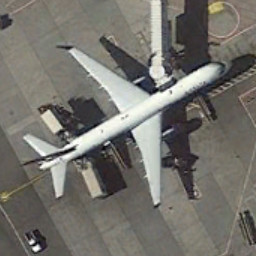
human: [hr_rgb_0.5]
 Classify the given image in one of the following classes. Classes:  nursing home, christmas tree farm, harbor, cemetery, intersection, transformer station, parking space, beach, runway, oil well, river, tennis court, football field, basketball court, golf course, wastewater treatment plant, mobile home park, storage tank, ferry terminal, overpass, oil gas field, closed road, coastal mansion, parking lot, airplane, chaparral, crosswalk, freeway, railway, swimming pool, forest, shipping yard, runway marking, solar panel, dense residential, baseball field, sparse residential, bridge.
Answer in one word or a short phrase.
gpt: airplane